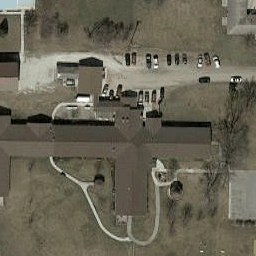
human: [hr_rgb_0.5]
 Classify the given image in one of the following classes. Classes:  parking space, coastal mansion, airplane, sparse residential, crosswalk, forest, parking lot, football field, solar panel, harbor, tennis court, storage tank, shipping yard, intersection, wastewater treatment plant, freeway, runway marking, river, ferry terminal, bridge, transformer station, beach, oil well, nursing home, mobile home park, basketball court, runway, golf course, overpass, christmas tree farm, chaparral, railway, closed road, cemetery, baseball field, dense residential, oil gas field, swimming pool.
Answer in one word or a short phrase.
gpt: nursing home